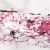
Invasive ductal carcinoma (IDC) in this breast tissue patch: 0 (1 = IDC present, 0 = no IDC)